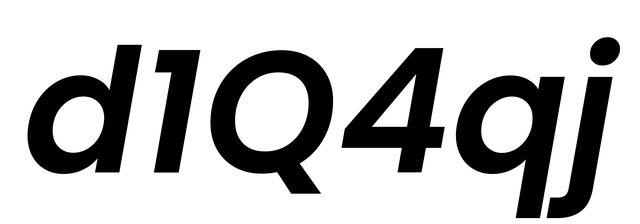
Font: Poppins-SemiBoldItalic